Question: Following is attempt to launch cluster with ten slaves.
'''
12:13:44/sparkup $ec2/spark-ec2 -k sparkeast -i ~/.ssh/myPem.pem -s 10 -z us-east-1a -r us-east-1 launch spark2
'''
Here is output. Note that the same command had been successful with the February Master code. Today I had updated to latest 1.4.0-SNAPSHOT
'''
Setting up security groups...
Searching for existing cluster spark2 in region us-east-1...
Spark AMI: ami-5bb18832
Launching instances...
Launched 10 slaves in us-east-1a, regid = r-68a0ae82
Launched master in us-east-1a, regid = r-6ea0ae84
Waiting for AWS to propagate instance metadata...
Waiting for cluster to enter 'ssh-ready' state.........unable to load cexceptions
TypeError
p0
(S''
p1
tp2
Rp3
(dp4
S'child_traceback'
p5
S'Traceback (most recent call last):
File "/System/Library/Frameworks/Python.framework/Versions/2.7/lib/python2.7/subprocess.py", line 1280, in _execute_child
sys.stderr.write("%s %s (env=%s)\n" %(executable, ' '.join(args), ' '.join(env)))
TypeError
'
p6
sb.Traceback (most recent call last):
File "ec2/spark_ec2.py", line 1444, in <module>
main()
File "ec2/spark_ec2.py", line 1436, in main
real_main()
File "ec2/spark_ec2.py", line 1270, in real_main
cluster_state='ssh-ready'
File "ec2/spark_ec2.py", line 869, in wait_for_cluster_state
is_cluster_ssh_available(cluster_instances, opts):
File "ec2/spark_ec2.py", line 833, in is_cluster_ssh_available
if not is_ssh_available(host=dns_name, opts=opts):
File "ec2/spark_ec2.py", line 807, in is_ssh_available
stderr=subprocess.STDOUT # we pipe stderr through stdout to preserve output order
File "/System/Library/Frameworks/Python.framework/Versions/2.7/lib/python2.7/subprocess.py", line 709, in __init__
errread, errwrite)
File "/System/Library/Frameworks/Python.framework/Versions/2.7/lib/python2.7/subprocess.py", line 1328, in _execute_child
raise child_exception
TypeError
'''
The AWS console shows that instances are actually running. So it is unclear what actually failed.

Any hints or workarounds appreciated.
This same error occurs when doing command. It seems to be problem with the boto API - but the cluster itself appears to be OK.
'''
ec2/spark-ec2 -i ~/.ssh/sparkeast.pem login spark2
Searching for existing cluster spark2 in region us-east-1...
Found 1 master, 10 slaves.
Logging into master ec2-54-87-46-170.compute-1.amazonaws.com...
unable to load cexceptions
TypeError
p0
(.. same exception stacktrace as above )
'''
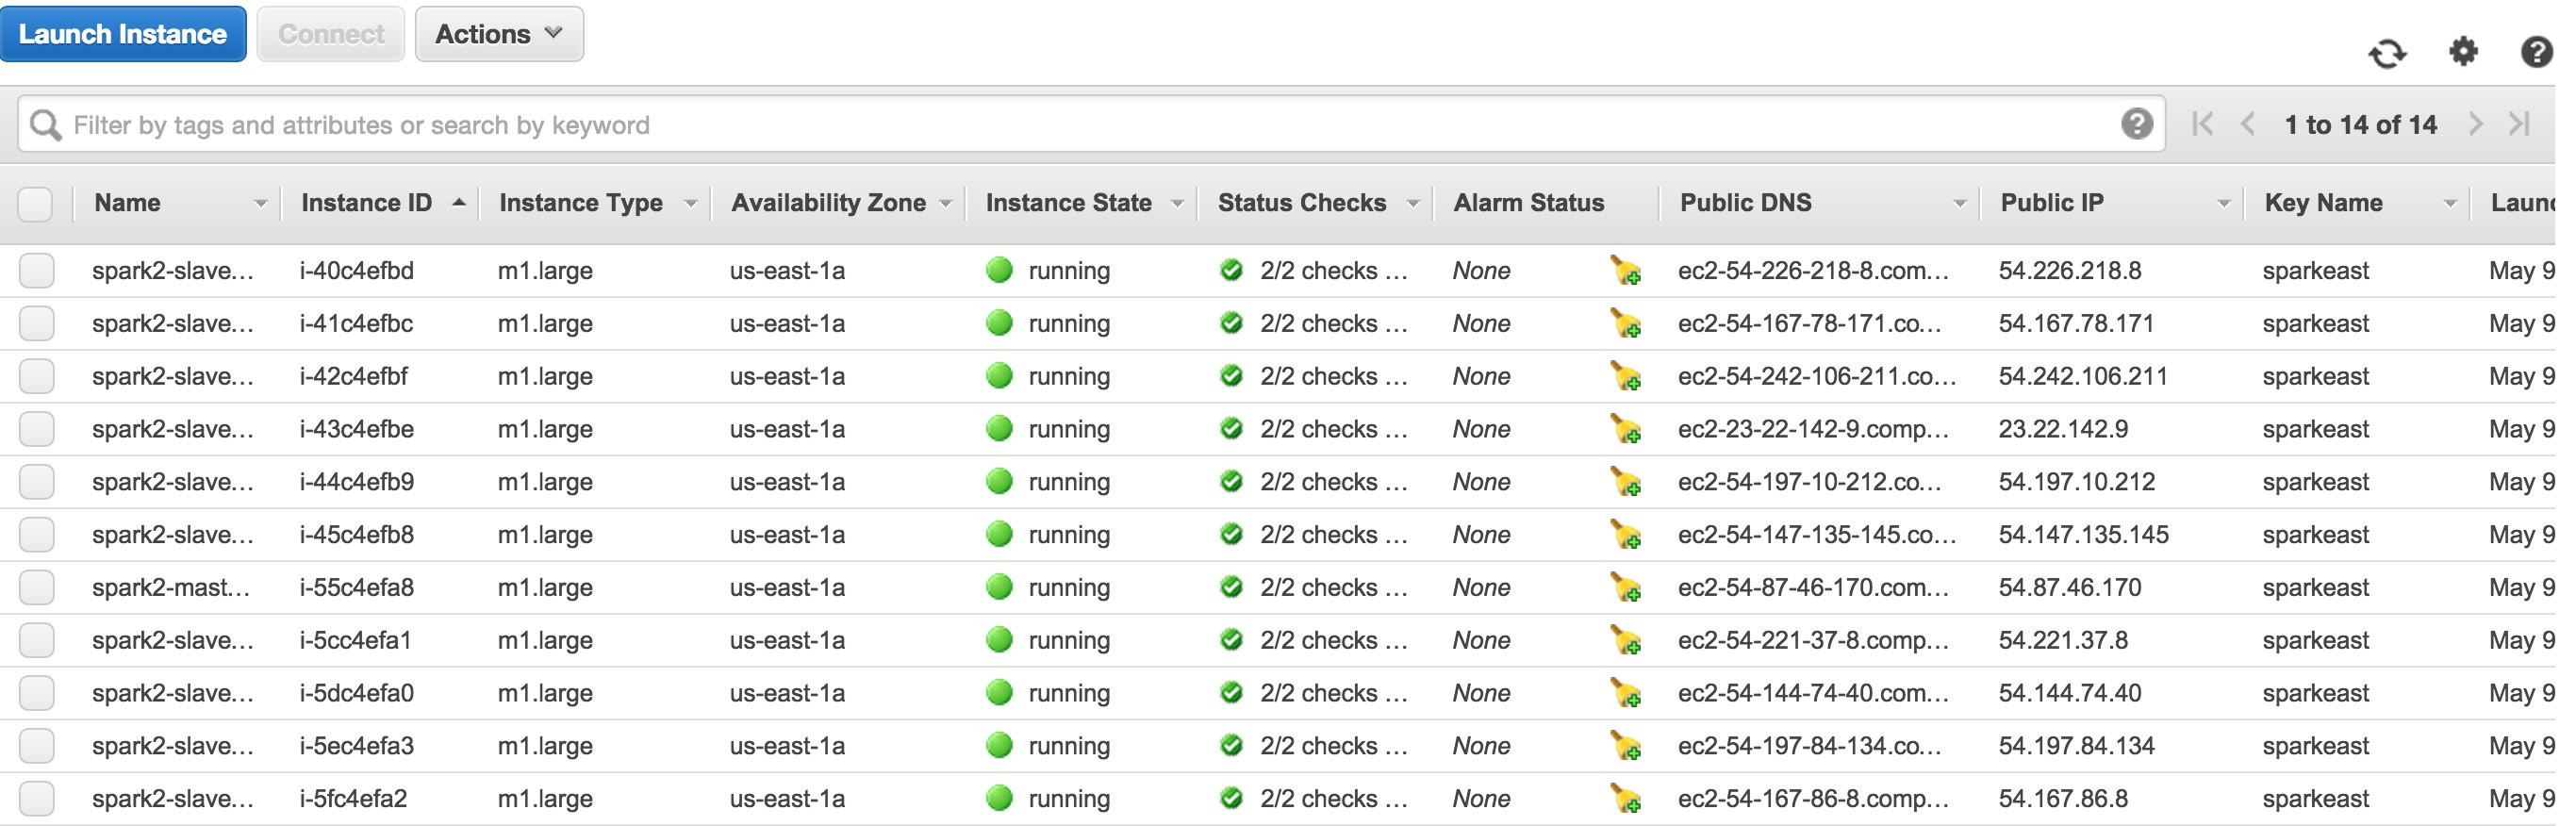
Answer: The issue is that the python-2.7.6 installation on my yosemite macbook appears to have become corrupted.
I reset the PATH and PYTHONPATH to point to a custom homebrew installed python version and then the boto - and other python commands including building spark performance project - work fine.